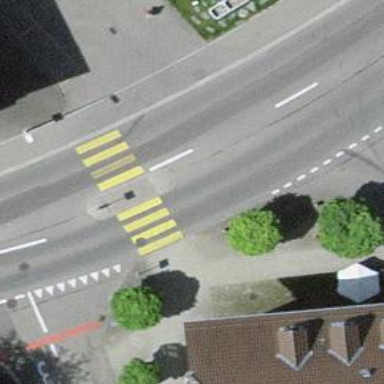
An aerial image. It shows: Secondary road with asphalt surface and sidewalks on both sides.